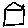
Label: house